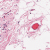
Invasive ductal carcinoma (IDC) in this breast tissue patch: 0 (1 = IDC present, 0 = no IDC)